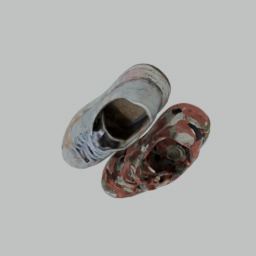
Label: people